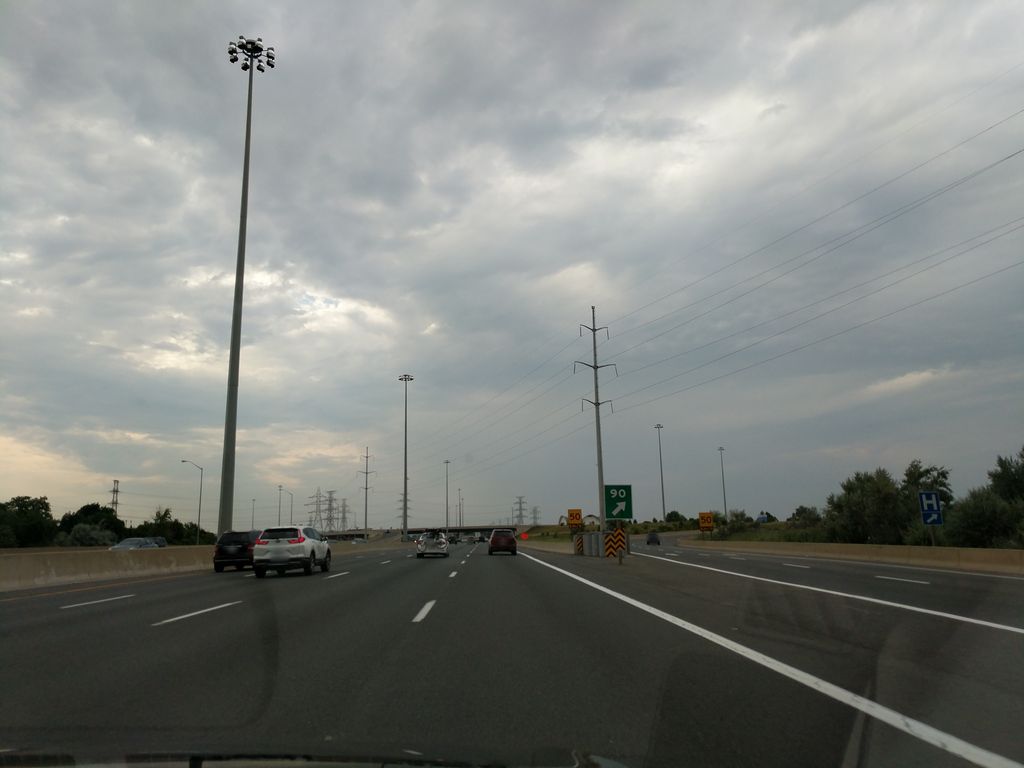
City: hamilton